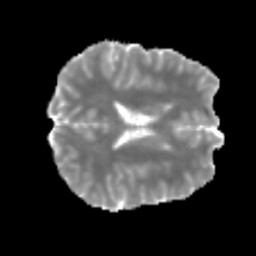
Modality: MD
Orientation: axial
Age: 25
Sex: male
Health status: healthy
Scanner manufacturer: siemens
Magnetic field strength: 3 T
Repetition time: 3.6 s
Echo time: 0.092 s